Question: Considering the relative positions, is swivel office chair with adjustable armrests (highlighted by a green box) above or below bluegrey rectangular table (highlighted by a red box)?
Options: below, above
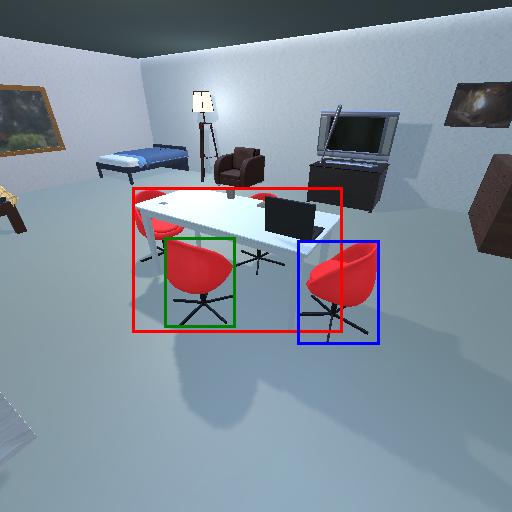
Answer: below